Question: I'm trying to remove some fields from the form generated by sfDoctrineGuard.
I don't care about the name or email of my users, I just want them to have an username and a password.

I've tried editing /lib/form/doctrine/sfDoctrineGuardPlugin/sfGuardUserForm.class.php :
'''
class sfGuardUserForm extends PluginsfGuardUserForm
{
public function configure()
{
unset(
$this['first_name'],
$this['last_name'],
$this['email_adress']
);
}
}
'''
But that did nothing. Am I editing the right file ?
The only way I can make those fields disappear is by editing the file in the /plugins/ directory !
> plugins/sfDoctrineGuardPlugin/lib/form/doctrine/sfGuardUserAdminForm.class.php
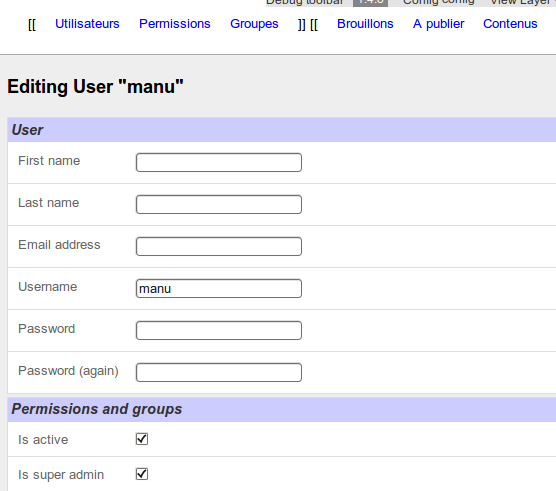
Answer: Its probably using sfGuardUserAdminForm rather than sfGuardUserForm - check the view tab of the debug bar and it should tell you.
This class lives in the plugin, so you should subclass it under your project's lib/form folder and copy your existing configure method to the subclass.
You can then tell it to use this form by editing gnerator.yml - again, copy it to your project/application's modules folder from the plugin if you haven't already. You need to change generator/param/config/form/class. You also need to remove the fields from the form/display key if they are there, or it'll complain they don't exist.